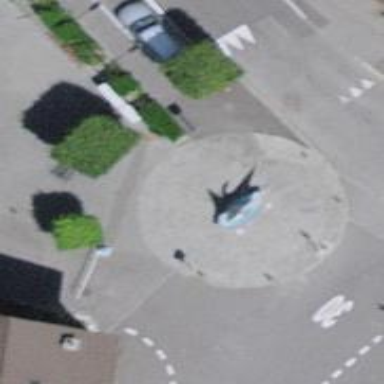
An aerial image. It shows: Beautiful fountain.